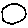
Label: circle